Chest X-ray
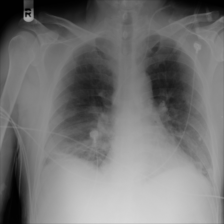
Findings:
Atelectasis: positive
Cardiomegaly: negative
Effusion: negative
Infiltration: negative
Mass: negative
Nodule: negative
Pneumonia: negative
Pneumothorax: negative
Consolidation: negative
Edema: negative
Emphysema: negative
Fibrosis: negative
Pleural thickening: negative
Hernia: negative